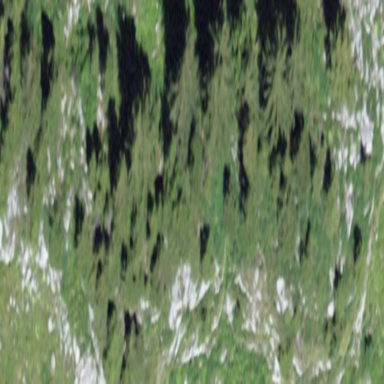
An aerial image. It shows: Forest area.